Question: I have this field on my screen which is a text input field, but when I try to access the value from JS it returns null
Below I've attached a screen shot where you can see that Chrome has the value stored (see left panel) and that JavaScript could not get the value (bottom panel) and the top half of the bottom panel you can see the html code.
Now I am also not sure if this will help but the fields are created dynamically using PHP, and the script is registered at the top of the html document. And there is only one of the fields with that name on my HTML Page
FULL HTML CODE
'''
<body>
<link href="Objects.css" rel="stylesheet" type="text/css">
<script src="eFarmClicks.js"></script>
<div class="ContentPanel"><label class="HeadingLabel">ADD GROUP</label>
<table>
<tbody>
<tr>
<td><label>GROUP NAME</label></td>
<td><input type="text" name="edtGroupName"></td>
</tr>
<tr>
<td><label>MAX ANIMALS</label></td>
<td><input type="text" name="edtMaxAnimal"></td>
</tr>
<tr>
<td><label>MAX MALE ANIMALS</label></td>
<td><input type="text" name="edtMaxMAnimal"></td>
</tr>
<tr>
<td><label>MAX FEMALE ANIMALS</label></td>
<td><input type="text" name="edtMaxFAnimal"></td>
</tr>
</tbody>
</table>
<input type="submit" name="btnSubmitAddGroup" value="Add Group" onclick="btnSubmitAddGroup_click()" ;="" onmousemove="mousemove(this)" onmouseout="mouseout(this)" style="background-color: green;">
</div>
</body>
'''
Sorry about the way the code pasted. It was copied directly out of chrome.

** edit **
My javascript code :
'''
function btnSubmitAddGroup_click(){
var xmlhttp = new XMLHttpRequest();
var groupname = document.getElementsByName('edtGroupName').item(0).value;
var max1 = document.getElementsByName('edtMaxAnimal').item(0).value;
var max2 = document.getElementsByName('edtMaxMAnimal').item(0).value;
var max3 = document.getElementsByName('edtMaxFAnimal').item(0).value;
alert(max1); // to test the value
};
'''
** mouse move functions **
'''
function mousemove(obj){
if(document.getElementsByName(obj.name).item(0).style.backgroundColor!="blue")
{document.getElementsByName(obj.name).item(0).style.backgroundColor="Green";};
};
function mouseout(obj){
if(document.getElementsByName(obj.name).item(0).style.backgroundColor!="blue"){
document.getElementsByName(obj.name).item(0).style.backgroundColor="transparent";
};
};
'''
****EDIT 4 OF TODAY**
(ALSO IN MY COMMENTS)
Guys, how will this impact my code? I just realized it might be relevant to mention that the edits are in an iframe. I realized this might be relevant when I checked this command document.getElementsByTagName('input')
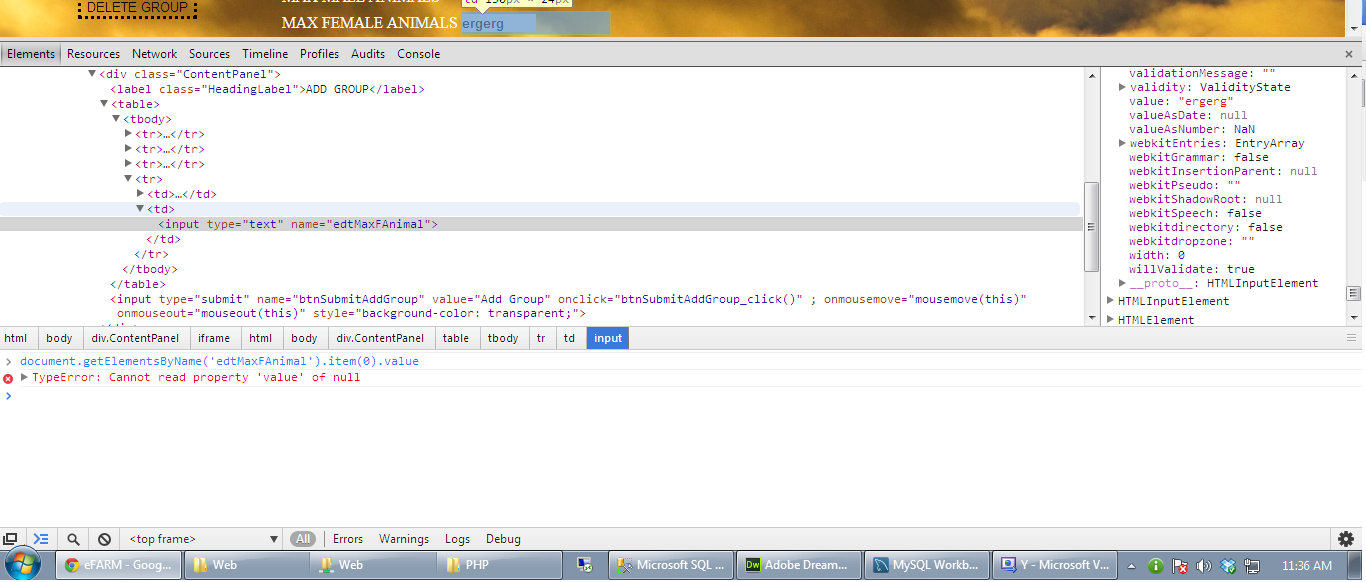
Answer: okay i found the problem, and i would like to thank <URL> for helping me get to the answer.
Okay so this was the actual problem:
- - -
I assume its because the input was in the iframe which is a document (and i still stand under correction). So the actual code to get the value was
'''
document.getElementById('content').contentDocument.getElementsByName('edtGroupName').item(0).value
'''
which could also be solved using the methods mentioned in the links.
for all beginners with js this is what the code does:
'''
//this gets the i frame of the current page
document.getElementById('content')
// this is the document (or if you will, the page loaded in the iframe)
document.getElementById('content').contentDocument
//this gets my edit on my page of the frame
document.getElementById('content').contentDocument.getElementsByName('edtGroupName')
// and this simply gets the input value
document.getElementById('content').contentDocument.getElementsByName('edtGroupName').item(0).value
'''